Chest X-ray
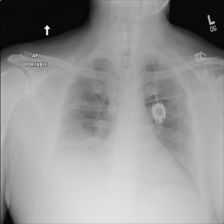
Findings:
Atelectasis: negative
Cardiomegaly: negative
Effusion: negative
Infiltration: negative
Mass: positive
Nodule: positive
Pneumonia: negative
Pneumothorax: negative
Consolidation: negative
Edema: negative
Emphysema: negative
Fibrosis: negative
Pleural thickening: negative
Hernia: negative